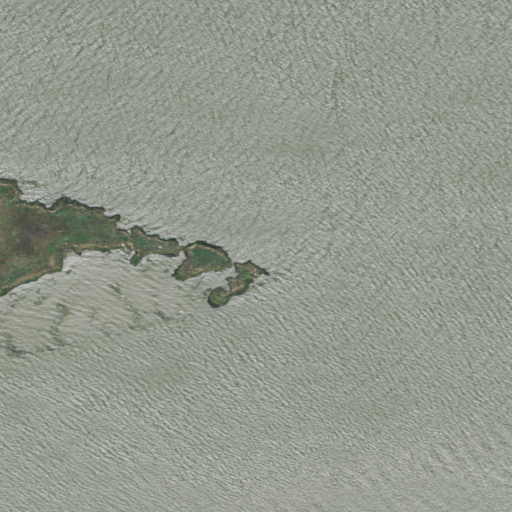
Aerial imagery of cape in California named Gillespie Point containing open water and herbaceous wetlands